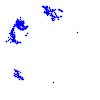
Particle: proton